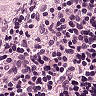
Metastatic tissue present: no